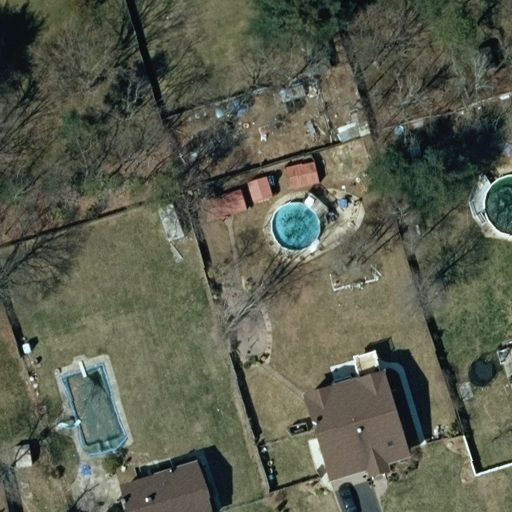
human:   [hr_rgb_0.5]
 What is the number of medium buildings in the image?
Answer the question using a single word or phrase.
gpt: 2

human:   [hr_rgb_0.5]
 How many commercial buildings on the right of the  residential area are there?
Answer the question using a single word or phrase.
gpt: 0

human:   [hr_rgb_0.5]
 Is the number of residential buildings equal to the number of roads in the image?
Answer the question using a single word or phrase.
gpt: no

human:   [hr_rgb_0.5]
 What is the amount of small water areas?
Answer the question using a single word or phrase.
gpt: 0

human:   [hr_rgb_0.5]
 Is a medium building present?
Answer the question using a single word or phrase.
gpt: yes

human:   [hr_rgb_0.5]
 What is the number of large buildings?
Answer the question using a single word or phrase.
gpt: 0

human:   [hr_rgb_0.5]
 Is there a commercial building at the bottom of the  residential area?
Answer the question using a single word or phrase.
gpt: no

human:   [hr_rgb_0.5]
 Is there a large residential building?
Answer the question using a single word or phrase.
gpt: no

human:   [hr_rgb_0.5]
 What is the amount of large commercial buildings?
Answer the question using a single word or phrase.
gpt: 0

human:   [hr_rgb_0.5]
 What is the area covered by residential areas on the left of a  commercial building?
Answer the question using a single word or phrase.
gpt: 0m2

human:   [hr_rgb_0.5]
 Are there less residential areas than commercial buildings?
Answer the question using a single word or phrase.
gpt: no

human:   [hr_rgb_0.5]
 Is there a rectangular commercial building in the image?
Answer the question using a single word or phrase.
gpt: no

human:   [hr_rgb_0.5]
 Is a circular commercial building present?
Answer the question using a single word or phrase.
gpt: no

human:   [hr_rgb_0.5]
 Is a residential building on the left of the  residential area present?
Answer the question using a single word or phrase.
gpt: yes

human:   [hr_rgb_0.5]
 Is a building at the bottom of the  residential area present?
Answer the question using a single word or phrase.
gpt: yes

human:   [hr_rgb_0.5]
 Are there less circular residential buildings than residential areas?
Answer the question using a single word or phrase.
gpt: yes

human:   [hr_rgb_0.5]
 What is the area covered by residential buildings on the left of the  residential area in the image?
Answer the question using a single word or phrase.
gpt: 478m2

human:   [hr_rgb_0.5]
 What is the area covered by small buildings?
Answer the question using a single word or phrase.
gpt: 223m2

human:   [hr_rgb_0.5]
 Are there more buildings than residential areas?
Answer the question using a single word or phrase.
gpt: yes

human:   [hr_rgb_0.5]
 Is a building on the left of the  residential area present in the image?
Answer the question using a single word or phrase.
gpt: yes

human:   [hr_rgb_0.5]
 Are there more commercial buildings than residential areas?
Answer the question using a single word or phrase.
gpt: no

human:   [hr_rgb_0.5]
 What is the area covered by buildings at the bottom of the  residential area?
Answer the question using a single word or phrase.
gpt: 688m2

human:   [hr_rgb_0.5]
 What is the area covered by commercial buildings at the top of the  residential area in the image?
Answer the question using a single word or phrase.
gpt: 0m2

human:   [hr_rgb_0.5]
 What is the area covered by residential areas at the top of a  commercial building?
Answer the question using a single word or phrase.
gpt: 0m2

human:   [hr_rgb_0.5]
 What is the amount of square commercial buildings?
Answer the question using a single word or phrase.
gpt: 0

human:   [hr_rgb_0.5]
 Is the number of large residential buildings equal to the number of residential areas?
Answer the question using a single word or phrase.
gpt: no

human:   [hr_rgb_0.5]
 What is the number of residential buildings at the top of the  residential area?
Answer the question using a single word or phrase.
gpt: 0

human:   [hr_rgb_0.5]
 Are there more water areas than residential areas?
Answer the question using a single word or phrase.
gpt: no

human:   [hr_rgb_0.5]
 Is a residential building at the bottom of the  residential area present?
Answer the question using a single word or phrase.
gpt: yes

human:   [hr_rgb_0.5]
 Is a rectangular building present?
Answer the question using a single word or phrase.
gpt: yes

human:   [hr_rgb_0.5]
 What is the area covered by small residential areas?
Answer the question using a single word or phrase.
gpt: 0m2

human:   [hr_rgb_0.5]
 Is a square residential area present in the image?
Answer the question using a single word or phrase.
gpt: no

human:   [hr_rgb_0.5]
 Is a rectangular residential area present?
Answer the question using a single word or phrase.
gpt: yes

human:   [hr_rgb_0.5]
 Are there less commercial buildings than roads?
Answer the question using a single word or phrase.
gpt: no

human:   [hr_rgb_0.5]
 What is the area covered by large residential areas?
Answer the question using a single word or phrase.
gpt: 10621m2

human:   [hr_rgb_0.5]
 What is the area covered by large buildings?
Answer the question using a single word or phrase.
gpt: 0m2